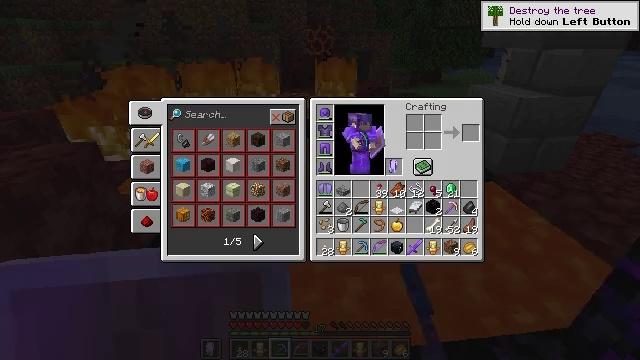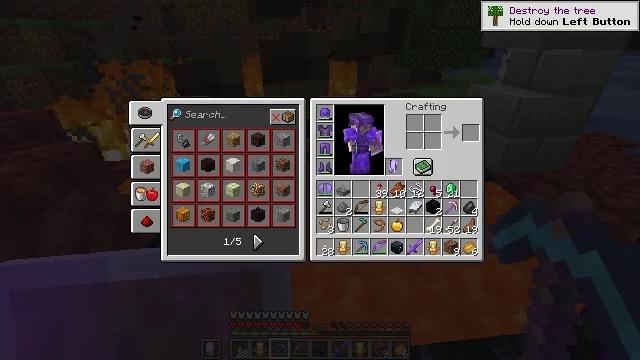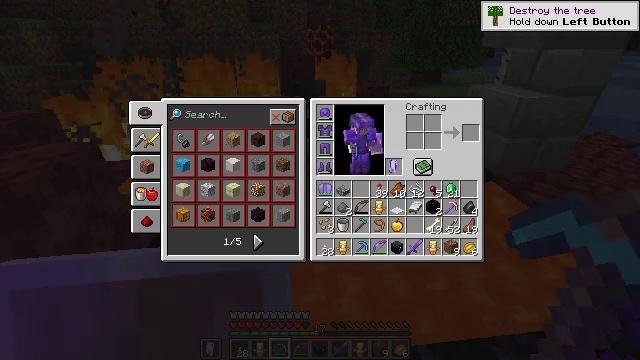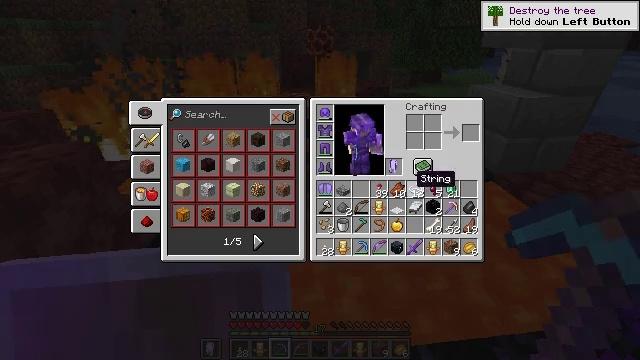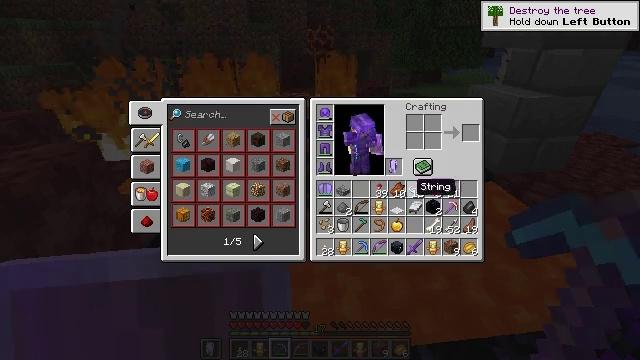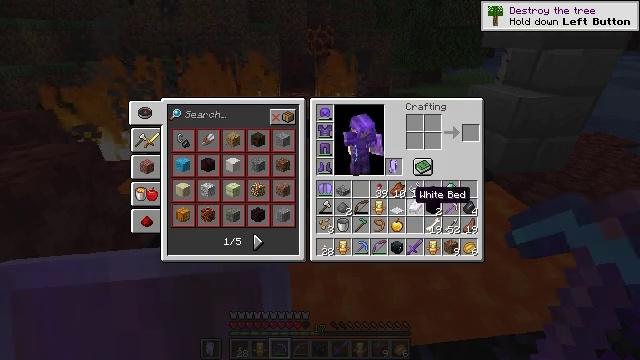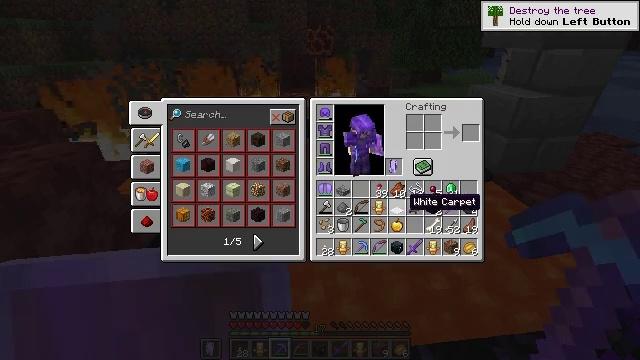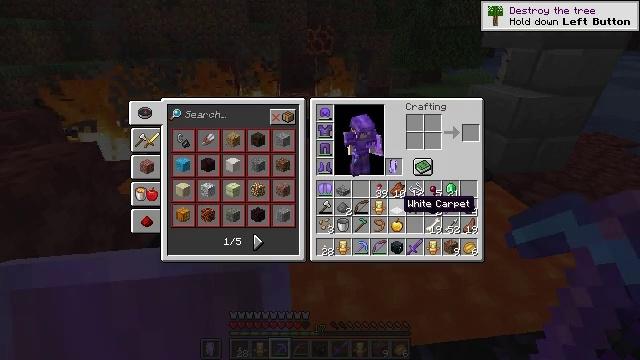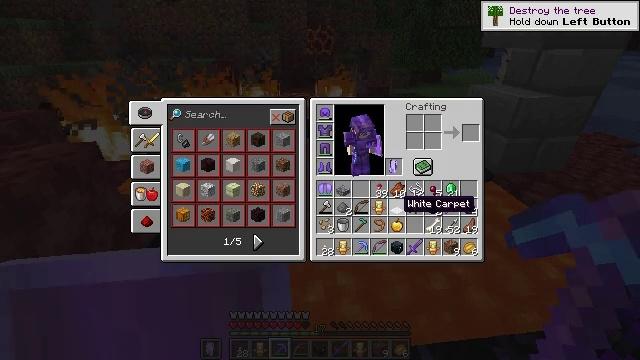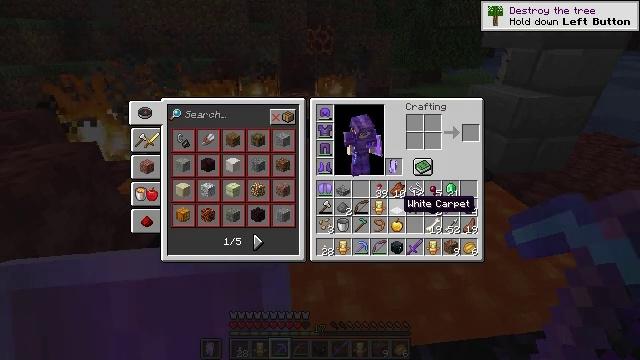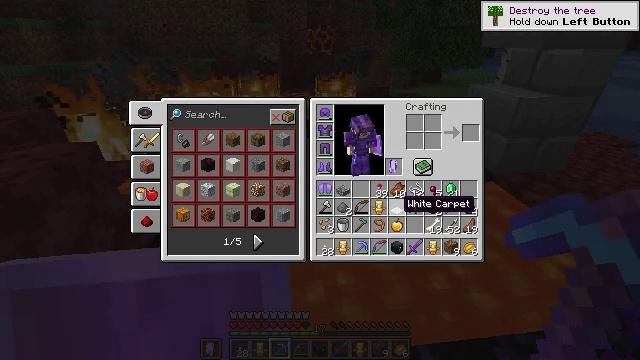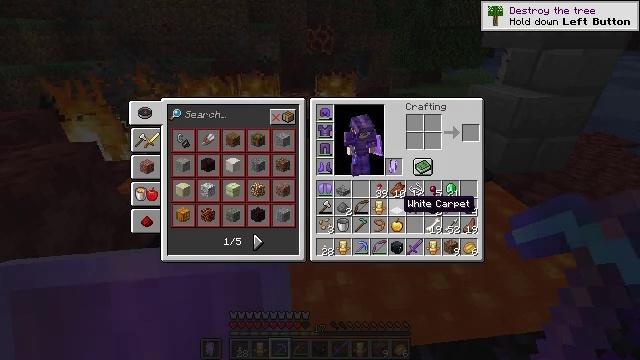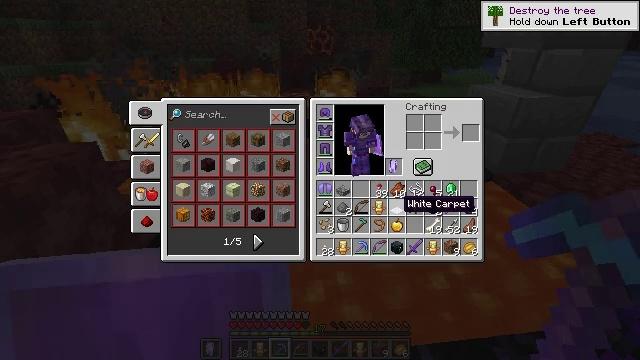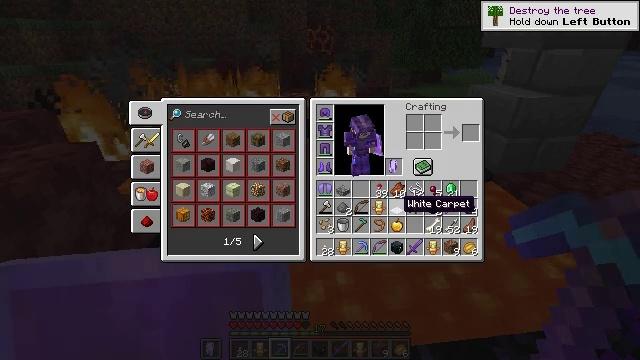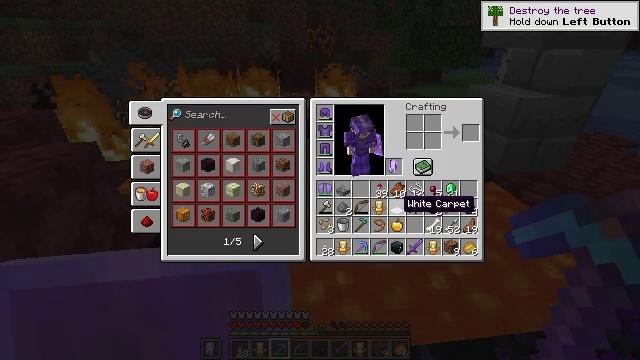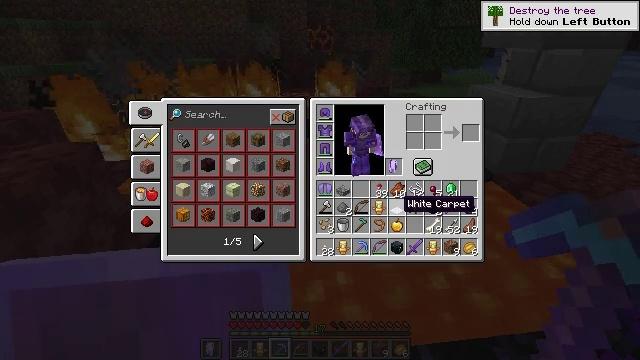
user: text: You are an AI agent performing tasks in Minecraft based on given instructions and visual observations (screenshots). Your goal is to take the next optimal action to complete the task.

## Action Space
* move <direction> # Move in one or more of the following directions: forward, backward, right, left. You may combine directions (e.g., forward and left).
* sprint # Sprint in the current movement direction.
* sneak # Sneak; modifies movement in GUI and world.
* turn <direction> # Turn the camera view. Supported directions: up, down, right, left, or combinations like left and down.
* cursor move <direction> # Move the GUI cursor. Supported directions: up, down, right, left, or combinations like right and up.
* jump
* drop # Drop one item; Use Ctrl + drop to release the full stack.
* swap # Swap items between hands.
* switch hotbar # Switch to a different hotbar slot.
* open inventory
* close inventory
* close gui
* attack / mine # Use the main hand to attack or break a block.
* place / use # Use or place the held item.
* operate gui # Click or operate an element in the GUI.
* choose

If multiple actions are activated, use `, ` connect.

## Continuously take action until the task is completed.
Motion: motion action
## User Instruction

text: Remove a white carpet from the inventory.
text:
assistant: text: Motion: cursor move down, open gui
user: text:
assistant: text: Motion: cursor move down
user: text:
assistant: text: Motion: cursor move down
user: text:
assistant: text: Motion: cursor move down
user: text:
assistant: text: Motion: cursor move down
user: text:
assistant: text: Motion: no_op
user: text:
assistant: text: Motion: no_op
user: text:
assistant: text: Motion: no_op
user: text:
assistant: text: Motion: no_op
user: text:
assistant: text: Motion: no_op
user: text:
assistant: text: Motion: no_op
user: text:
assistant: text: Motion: no_op
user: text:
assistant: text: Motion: no_op
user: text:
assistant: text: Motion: no_op
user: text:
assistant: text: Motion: no_op
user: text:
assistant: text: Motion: no_op
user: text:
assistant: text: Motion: no_op
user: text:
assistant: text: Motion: no_op
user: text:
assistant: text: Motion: no_op
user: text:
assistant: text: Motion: no_op
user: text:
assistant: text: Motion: no_op
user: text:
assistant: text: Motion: no_op
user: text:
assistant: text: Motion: no_op
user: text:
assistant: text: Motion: no_op
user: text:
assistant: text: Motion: no_op
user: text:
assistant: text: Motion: no_op
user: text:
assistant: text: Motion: no_op
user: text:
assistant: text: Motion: no_op
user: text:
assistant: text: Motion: no_op
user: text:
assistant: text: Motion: no_op